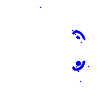
Particle: electron